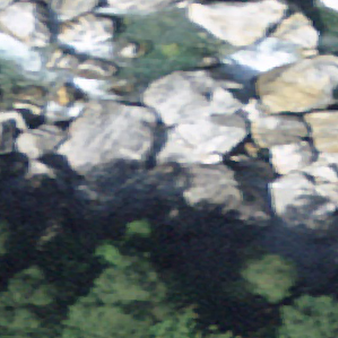
Label: bouldering_area